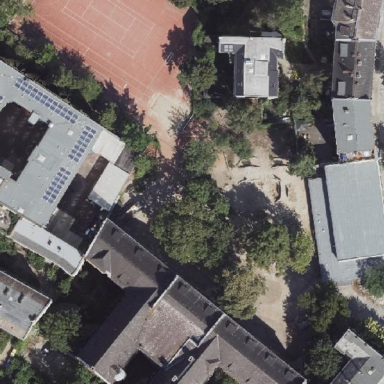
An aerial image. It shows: School.